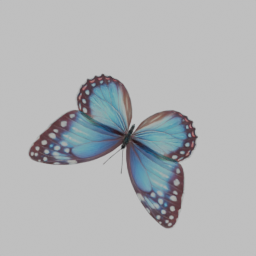
Label: animals